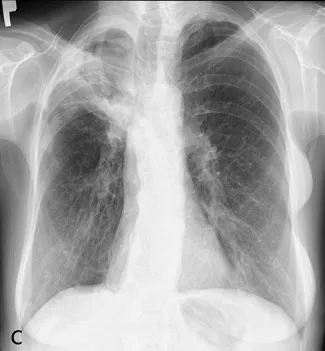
After 4 months - further cavity consolidation.
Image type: radiology (x_ray)